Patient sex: M
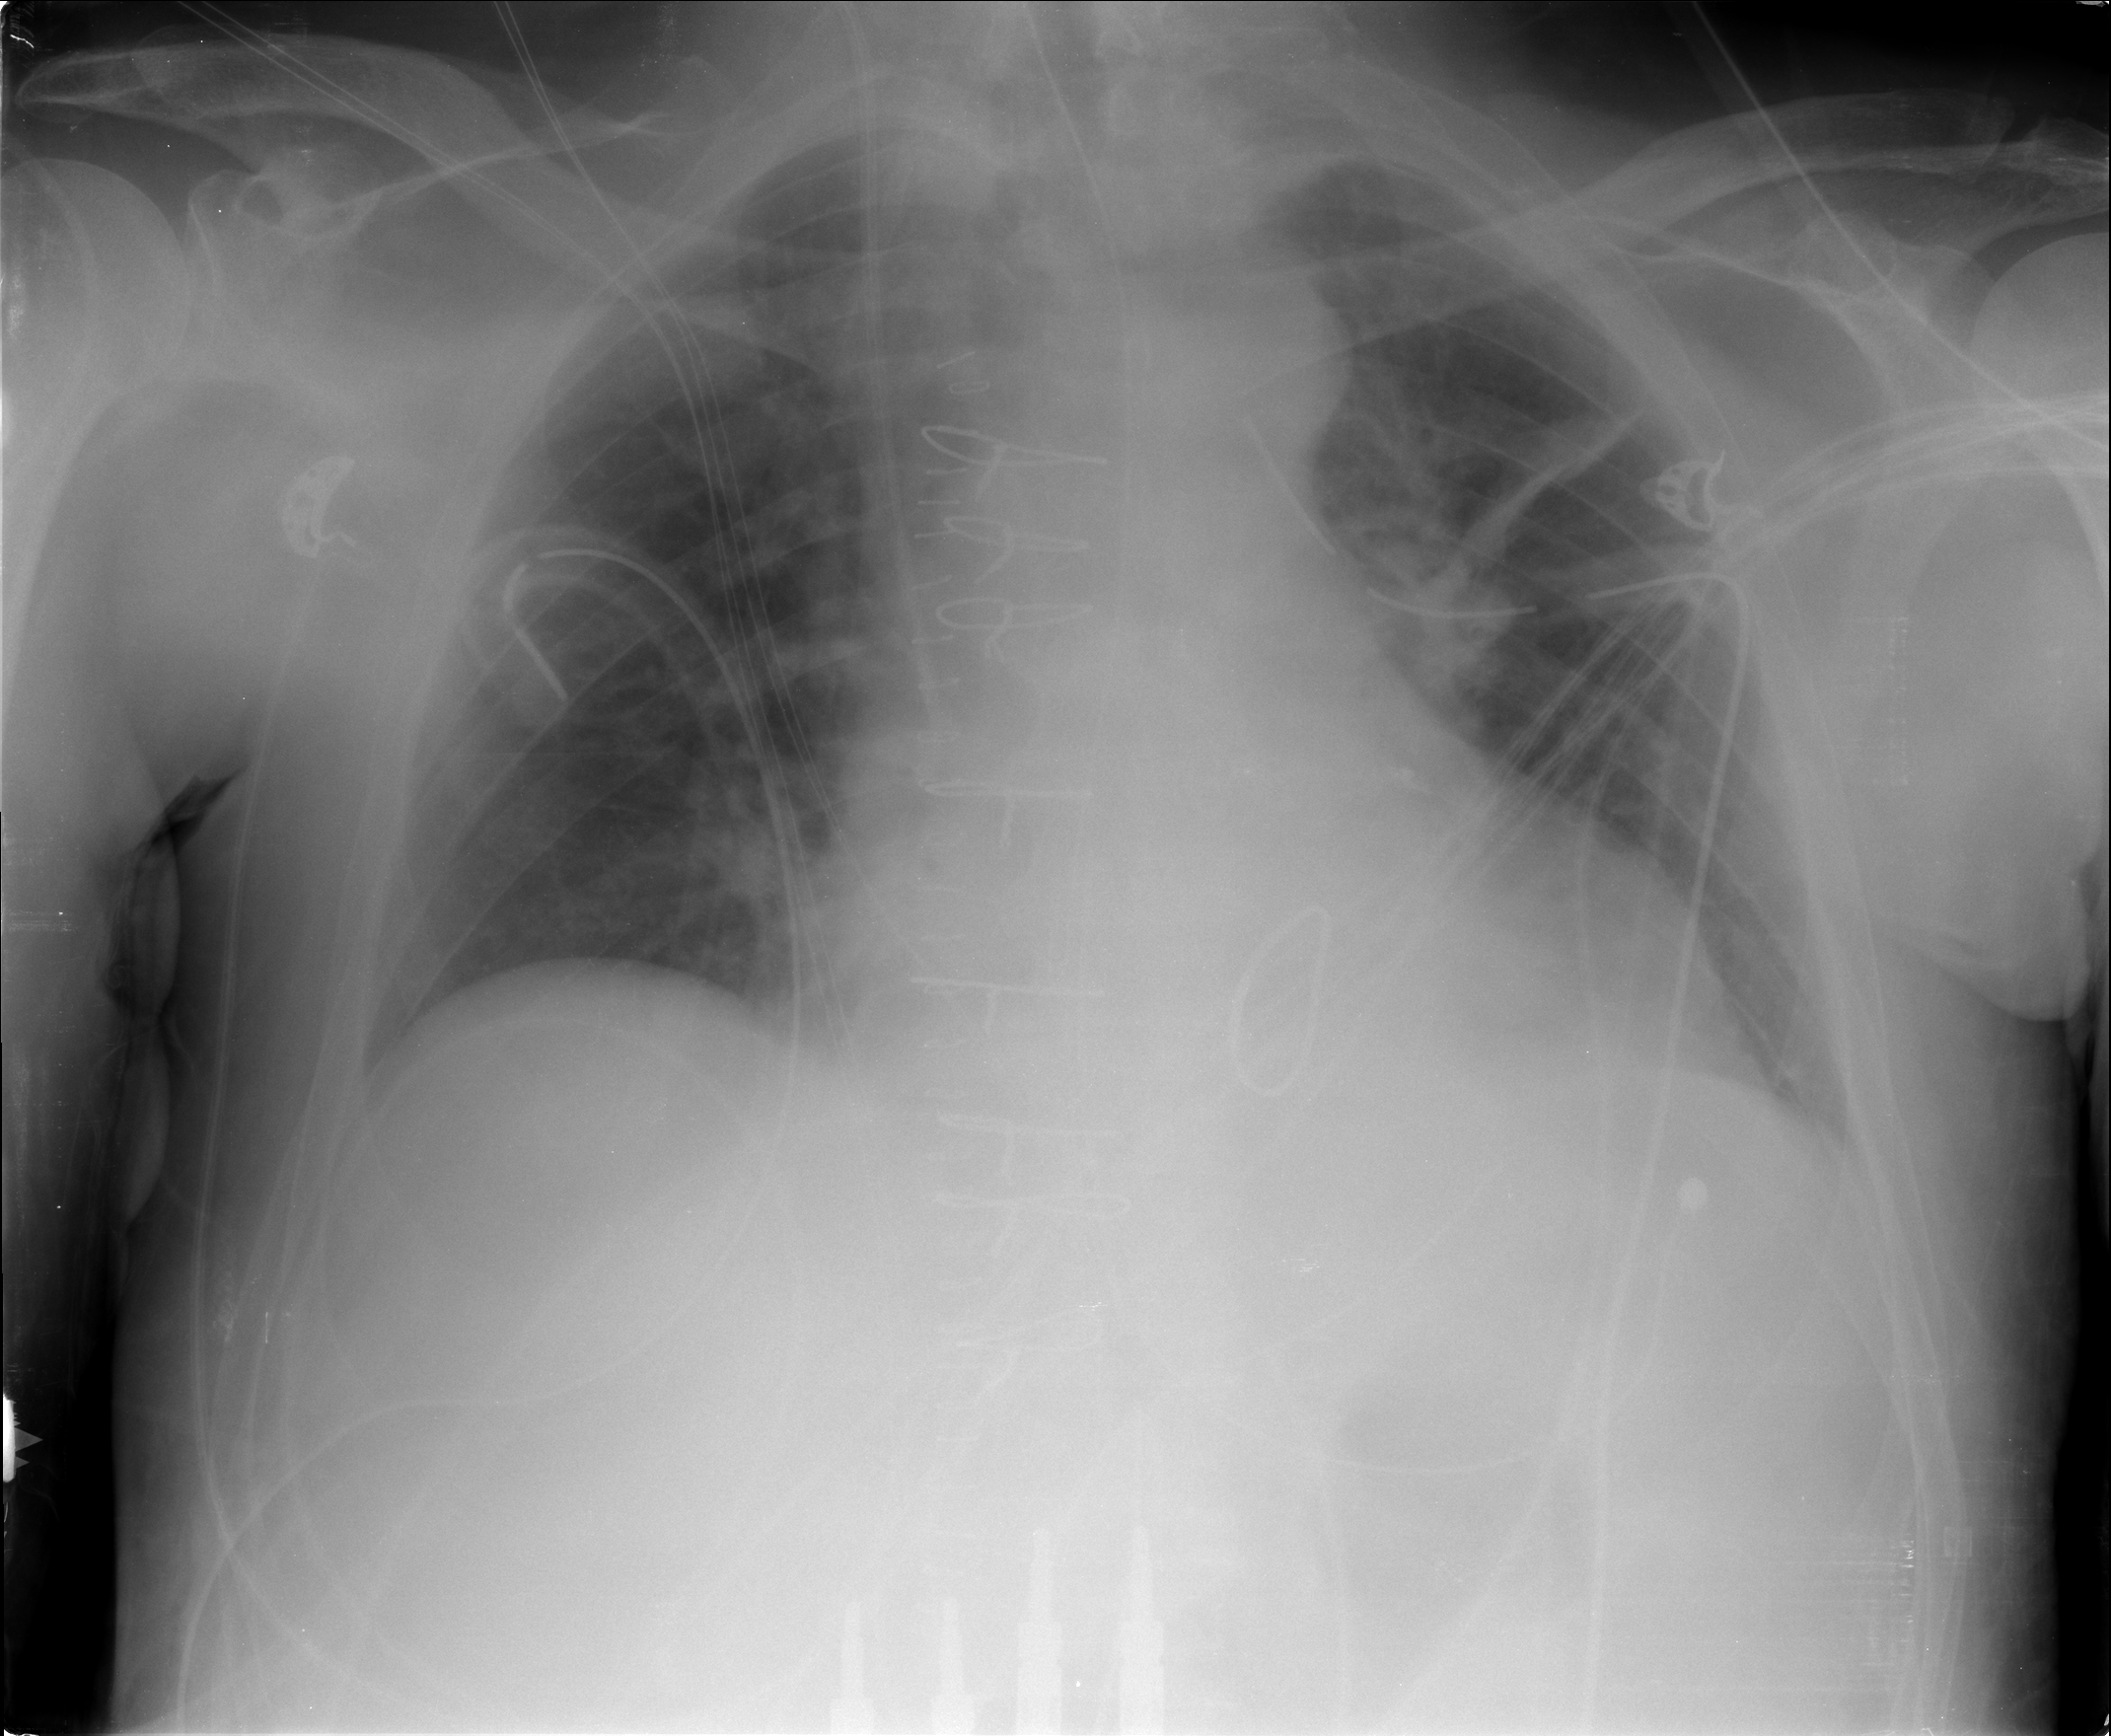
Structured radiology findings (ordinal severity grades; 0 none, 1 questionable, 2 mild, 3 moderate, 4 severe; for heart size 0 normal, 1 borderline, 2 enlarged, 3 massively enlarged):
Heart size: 0
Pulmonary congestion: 1
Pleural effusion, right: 0
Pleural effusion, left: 0
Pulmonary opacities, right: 0
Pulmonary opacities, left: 0
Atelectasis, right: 0
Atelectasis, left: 2